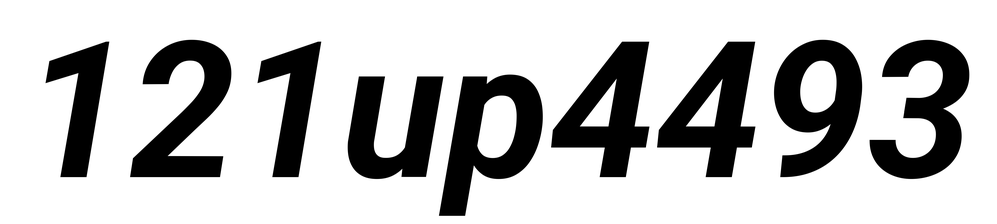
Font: Roboto-Italic_Bold_Italic